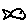
Label: fish